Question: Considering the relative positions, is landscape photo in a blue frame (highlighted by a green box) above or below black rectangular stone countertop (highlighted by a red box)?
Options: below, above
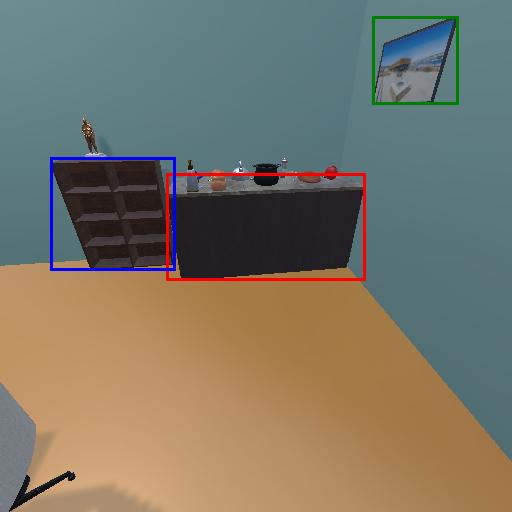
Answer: below